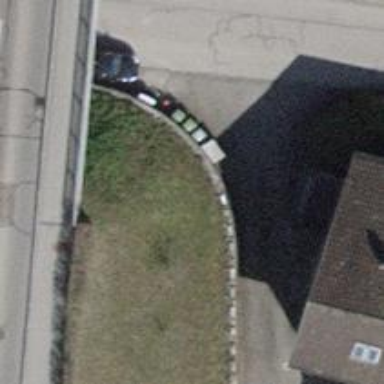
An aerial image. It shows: Retaining wall made of concrete.